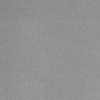
Label: dusty